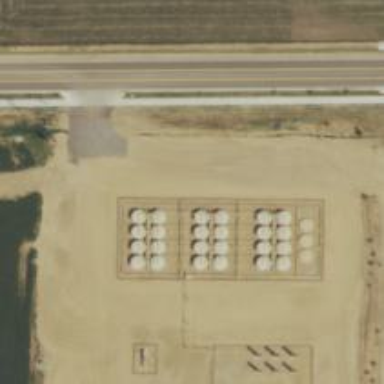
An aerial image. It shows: Storage tank with man-made structure.